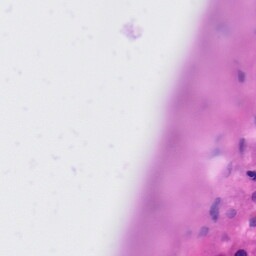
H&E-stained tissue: Liver